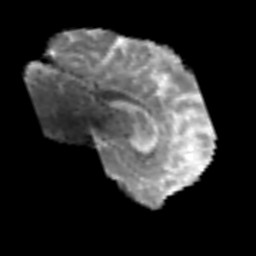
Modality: MD
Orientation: sagittal
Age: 66
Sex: male
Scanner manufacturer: siemens
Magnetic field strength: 3 T
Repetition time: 6.1 s
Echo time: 0.101 s